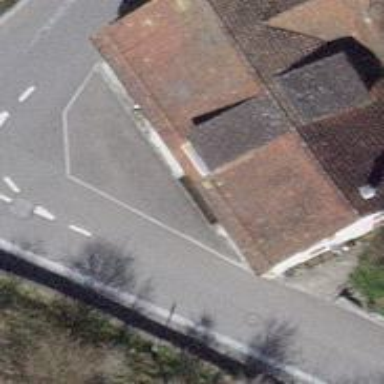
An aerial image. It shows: Post box.